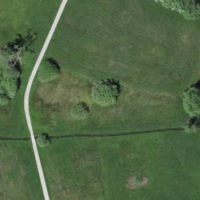
EUNIS habitat code: 16
Species observed at this site:
Phylloscopus trochilus
Anacamptis morio